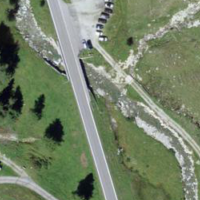
EUNIS habitat code: 26
Species observed at this site:
Rhododendron ferrugineum
Marmota marmota
Thymus serpyllum
Pinguicula vulgaris
Phylloscopus collybita
Caltha palustris
Dactylorhiza majalis
Silene acaulis
Tussilago farfara
Carduus defloratus
Veronica aphylla
Geum montanum
Silene dioica
Gentiana verna
Anthriscus sylvestris
Ranunculus platanifolius
Geum rivale
Ajuga pyramidalis
Rumex alpinus
Lotus alpinus
Aquila chrysaetos